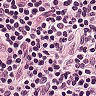
Metastatic tissue present: no